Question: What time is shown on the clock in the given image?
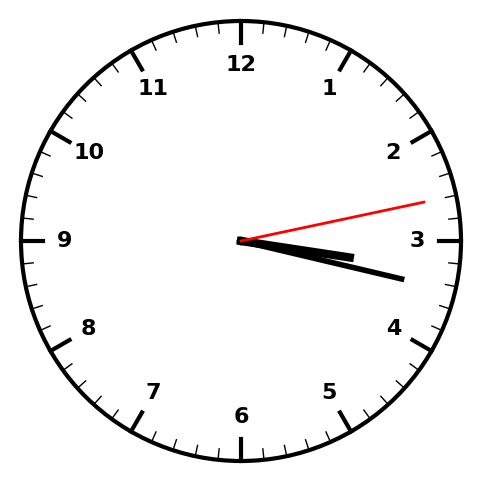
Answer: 03:17:13